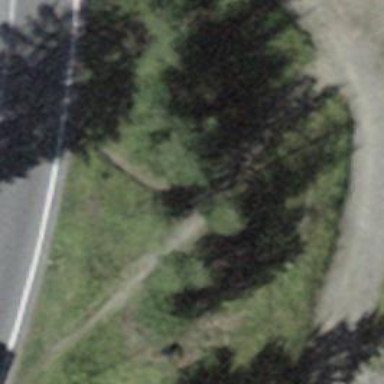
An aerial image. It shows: Path.